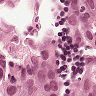
Metastatic tissue present: yes